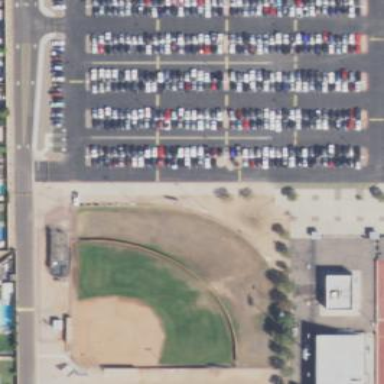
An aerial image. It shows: Softball pitch for baseball.